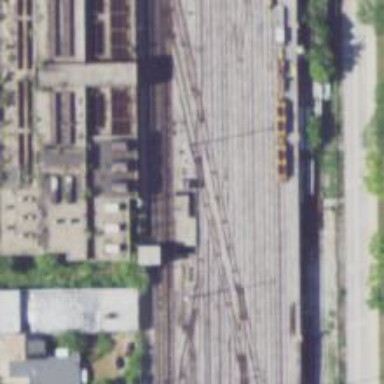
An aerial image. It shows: Bridge over electrified rail yard.